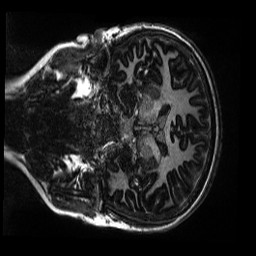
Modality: MP2RAGE
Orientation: coronal
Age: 10
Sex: female
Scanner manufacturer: siemens
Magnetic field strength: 3 T
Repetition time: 4 s
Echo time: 0.00303 s